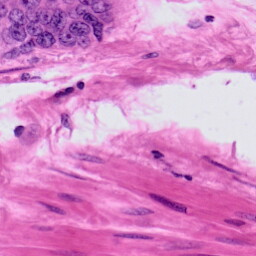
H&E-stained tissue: Prostate